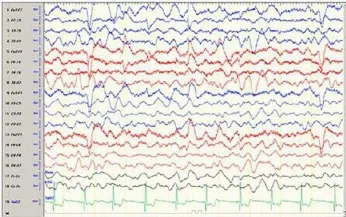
(B) EEG done on day 10 following the CO poisoning and 4 days after the onset of seizures. EEG demonstrates improvement background activity of Theta waves with several Delta waves.
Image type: electrography (eeg)